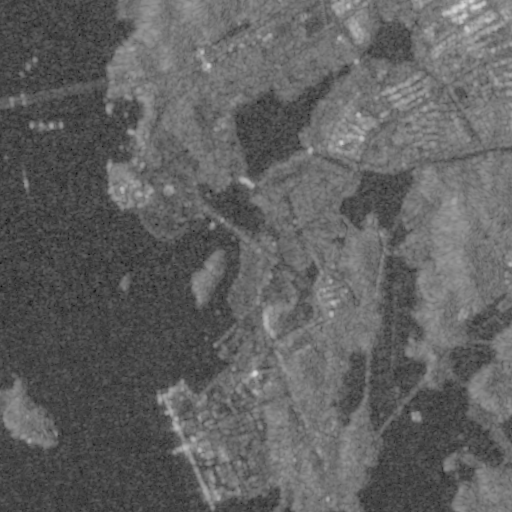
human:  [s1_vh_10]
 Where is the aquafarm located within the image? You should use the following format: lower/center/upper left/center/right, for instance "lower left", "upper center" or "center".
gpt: The aquafarm is located in the lower right of the image.
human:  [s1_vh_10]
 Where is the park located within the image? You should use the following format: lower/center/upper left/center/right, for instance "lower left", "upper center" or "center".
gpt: The park is located in the upper right of the image.
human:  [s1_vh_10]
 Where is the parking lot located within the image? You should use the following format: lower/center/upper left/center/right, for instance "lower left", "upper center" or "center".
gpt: The parking lot is located in the upper center of the image.
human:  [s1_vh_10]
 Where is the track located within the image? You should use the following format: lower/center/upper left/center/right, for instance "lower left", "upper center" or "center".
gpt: The track is located in the upper right of the image.
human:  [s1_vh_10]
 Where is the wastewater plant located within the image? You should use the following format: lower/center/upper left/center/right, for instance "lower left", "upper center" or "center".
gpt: The wastewater plant is located in the center right of the image.
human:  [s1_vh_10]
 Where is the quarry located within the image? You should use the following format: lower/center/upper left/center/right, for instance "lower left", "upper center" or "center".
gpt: There is no quarry in the image.

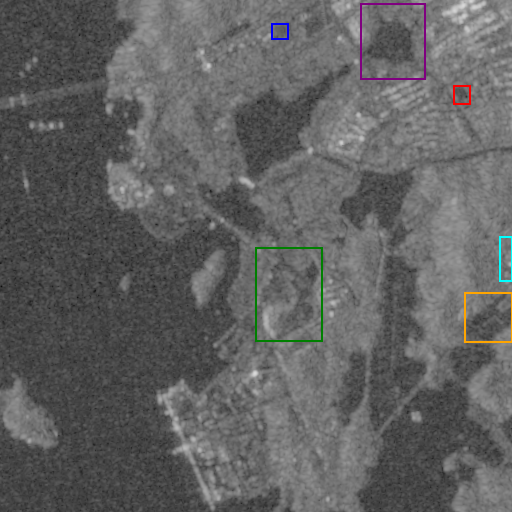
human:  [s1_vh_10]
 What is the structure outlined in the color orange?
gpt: The structure outlined in orange is an aquafarm.
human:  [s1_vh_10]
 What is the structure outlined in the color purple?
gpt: The structure outlined in purple is a park.
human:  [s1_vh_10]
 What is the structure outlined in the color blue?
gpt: The structure outlined in blue is a parking lot.
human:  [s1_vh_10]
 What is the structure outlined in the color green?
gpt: The structure outlined in green is a quarry.
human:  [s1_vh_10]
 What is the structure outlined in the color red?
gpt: The structure outlined in red is a track.
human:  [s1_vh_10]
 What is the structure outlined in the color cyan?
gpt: The structure outlined in cyan is a wastewater plant.
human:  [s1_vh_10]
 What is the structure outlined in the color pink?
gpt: There is no pink outline.